Question: I am taking a look into T4 and scaffolding and I decided to give it a try. So I got the <URL> package on NuGet in order to customize a "Create" template in a test project.
After I have done very small changes (added css styles and translated the button texts) I decided to test my template by generating a View with my own "Create" scaffolding template.
Then I got the error bellow. I have checked the references on my project and everything seems there. Any ideas on how to fix this?
I have just realized that some of my VS2010 AddOns were generating this error. Once disabled, it worked but my template wasn't used...

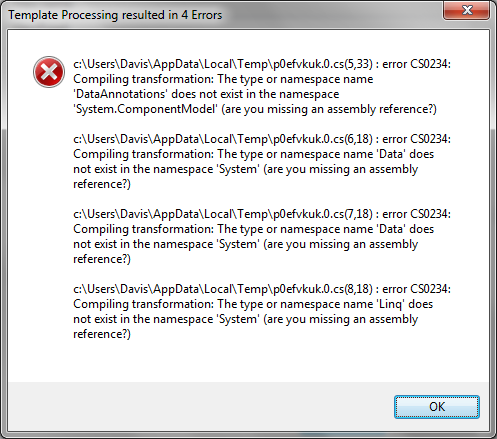
Answer: I was facing the same error and was able to solve it by directly pointing to the referenced libaries in my View template:
'''
<#@ assembly name="C:\Program Files (x86)\Reference Assemblies\Microsoft\Framework\.NETFramework4.0\System.ComponentModel.DataAnnotations.dll" #>
<#@ assembly name="C:\Program Files (x86)\Reference Assemblies\Microsoft\Framework\.NETFramework4.0\System.Core.dll" #>
<#@ assembly name="C:\Program Files (x86)\Reference Assemblies\Microsoft\Framework\.NETFramework4.0\System.Data.Entity.dll" #>
<#@ assembly name="C:\Program Files (x86)\Reference Assemblies\Microsoft\Framework\.NETFramework4.0\System.Data.Linq.dll" #>
'''
The source of this issue was an extension installed -> . After deinstalling my T4 templates started to work without complete paths.